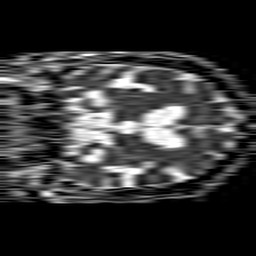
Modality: ADC
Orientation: coronal
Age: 82
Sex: female
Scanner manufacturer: philips
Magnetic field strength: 1.5 T
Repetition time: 4.6 s
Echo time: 0.08631 s